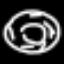
Label: donut